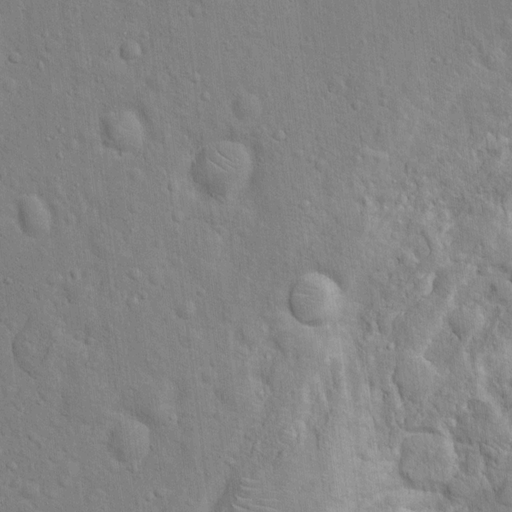
Objects detected: cone